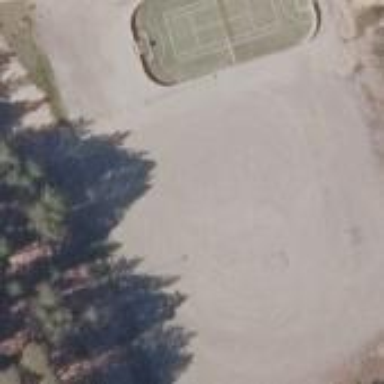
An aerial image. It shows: Unpaved soccer pitch within leisure land area.